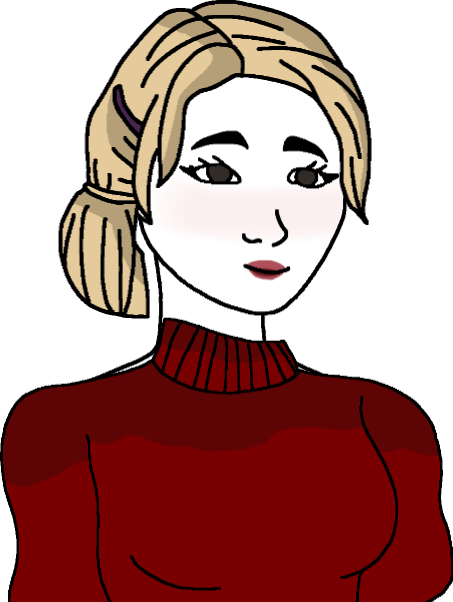
Label: 5_Doomer_Girl